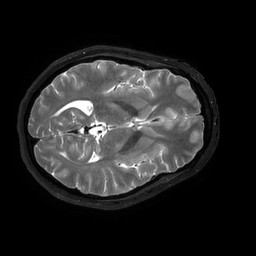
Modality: T2w
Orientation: axial
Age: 31
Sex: female
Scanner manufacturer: philips
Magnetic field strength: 3 T
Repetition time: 2.5 s
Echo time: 0.2866 s